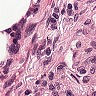
Metastatic tissue present: no